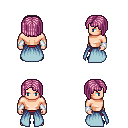
a pixel art fantasy rpg character, male body template, human, light skin, overskirt, red pants, pink pageboy hairstyle, white cloth bracers, ghillies, four views (front, back, left, right), 2x2 character sprite sheet, small pixel art, hard edges, no anti-aliasing